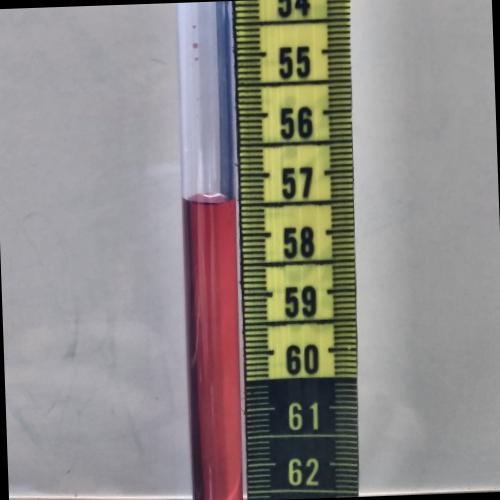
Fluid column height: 57.4 cm